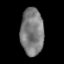
Tissue: lung
Cell type: Myeloid cells
Senescence score: 0.1511
Nuclear area (px): 1061
Mean DAPI intensity: 124.412